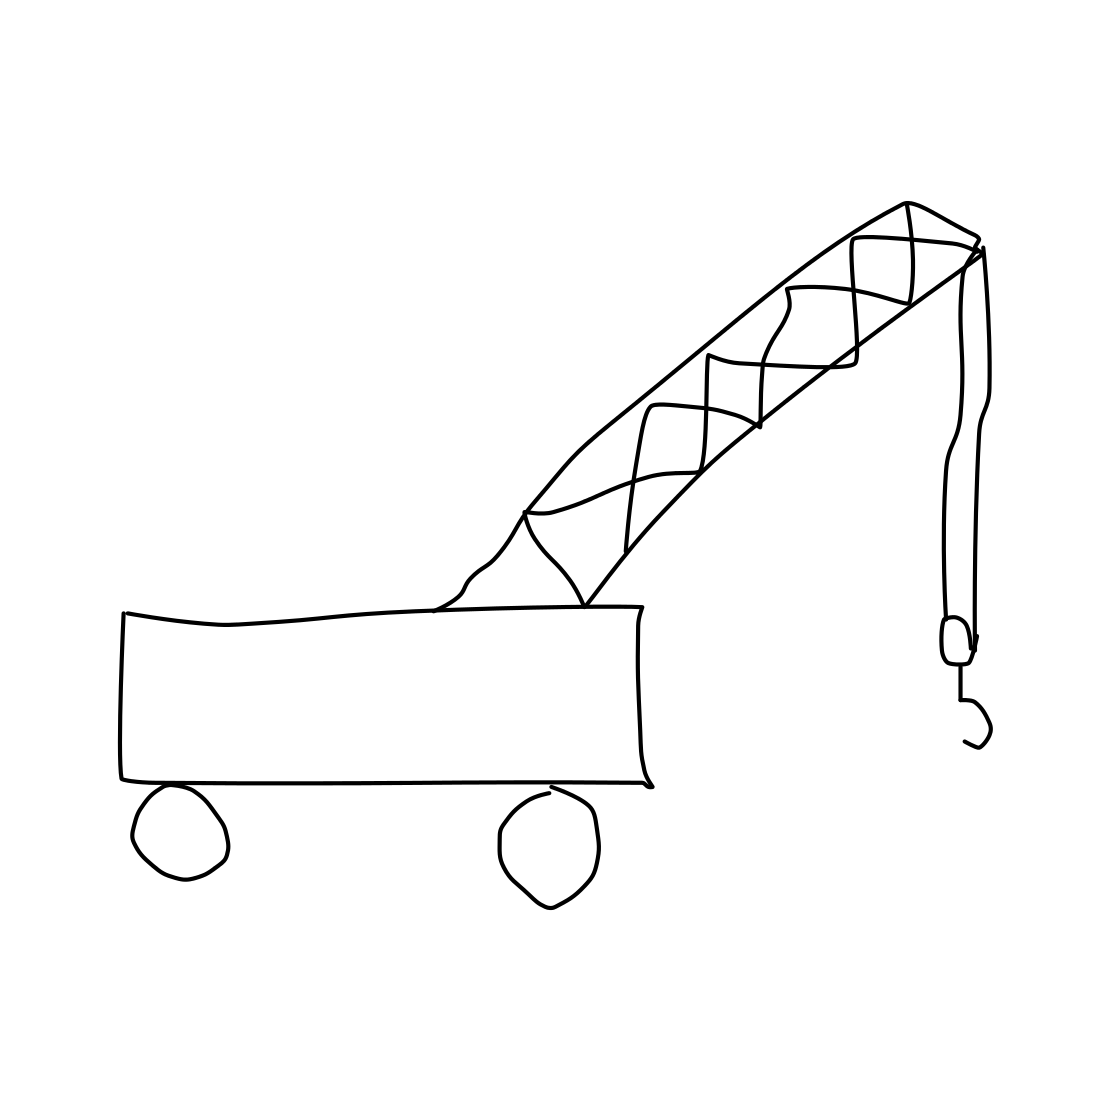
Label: crane (machine)